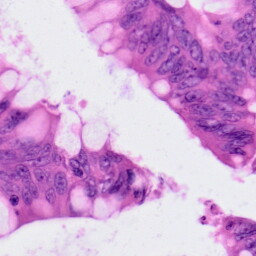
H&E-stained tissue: Colon